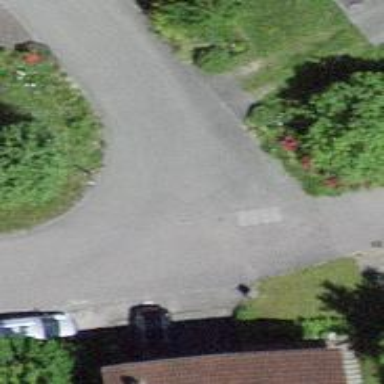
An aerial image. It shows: Residential road.